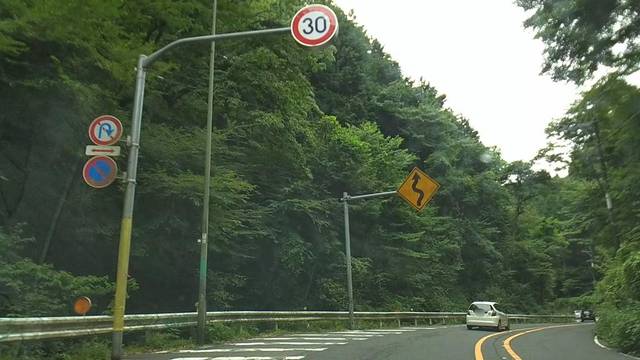
Region: Japan
Coordinates: 35.62, 139.23